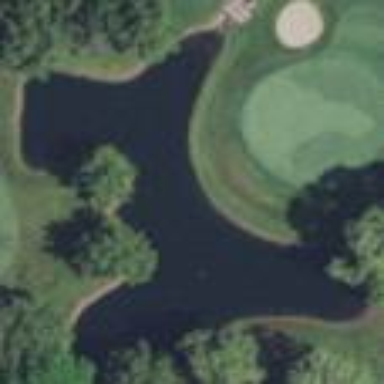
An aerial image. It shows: Scenic view of water hazard on golf course. The natural water feature adds beauty to the landscape.